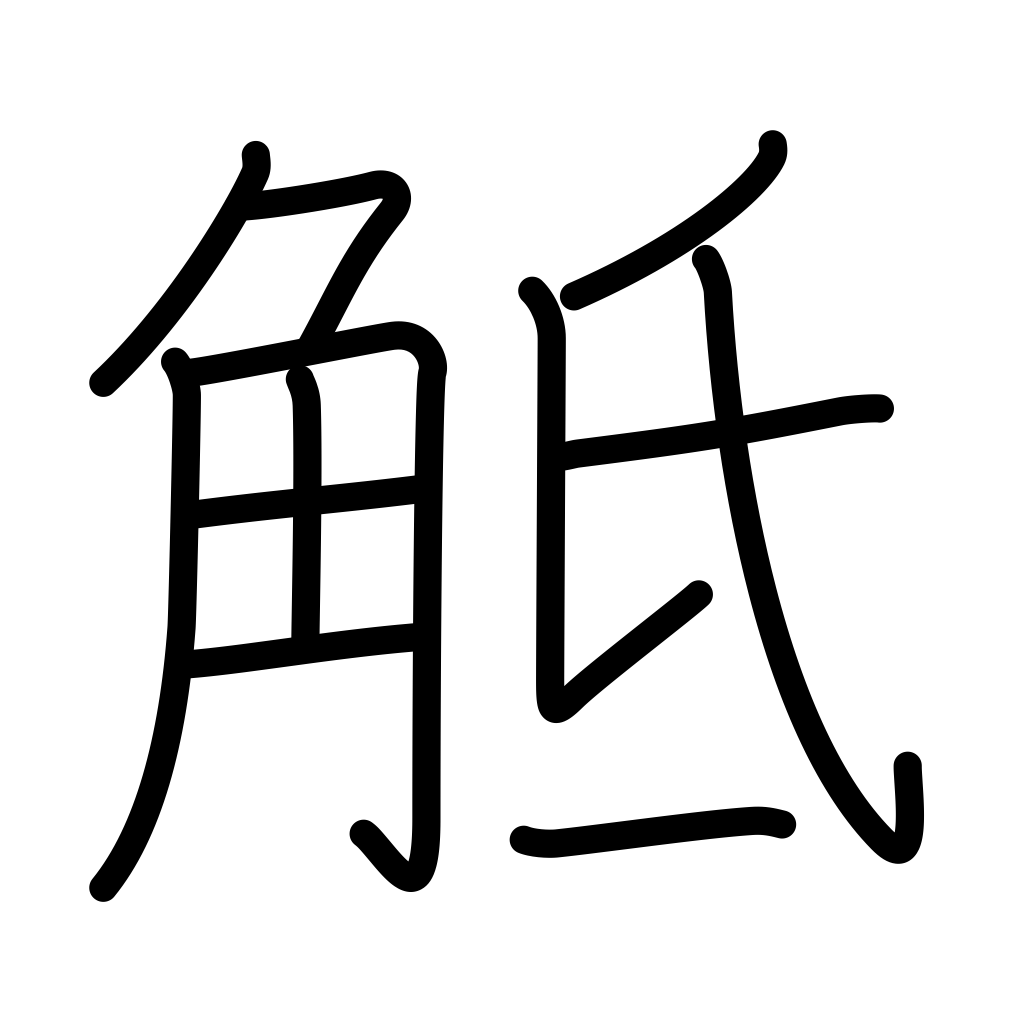
Meaning: touch, feel, collide with, conflict with